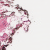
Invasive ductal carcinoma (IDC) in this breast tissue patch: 0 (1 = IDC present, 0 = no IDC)